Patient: sex M, age 68
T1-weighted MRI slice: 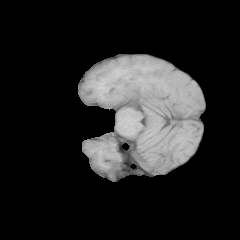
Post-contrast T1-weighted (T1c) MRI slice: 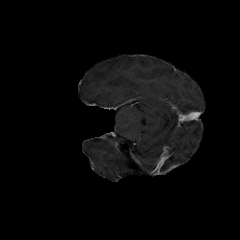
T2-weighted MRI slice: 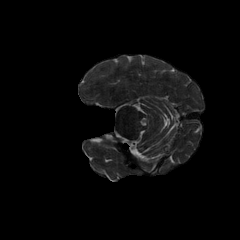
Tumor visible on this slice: no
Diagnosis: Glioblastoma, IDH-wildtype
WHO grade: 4